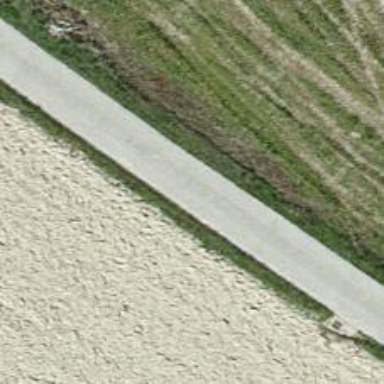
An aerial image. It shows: Well-maintained track road with grade 1 tracktype.